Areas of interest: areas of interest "Exhibition and Convention Center"
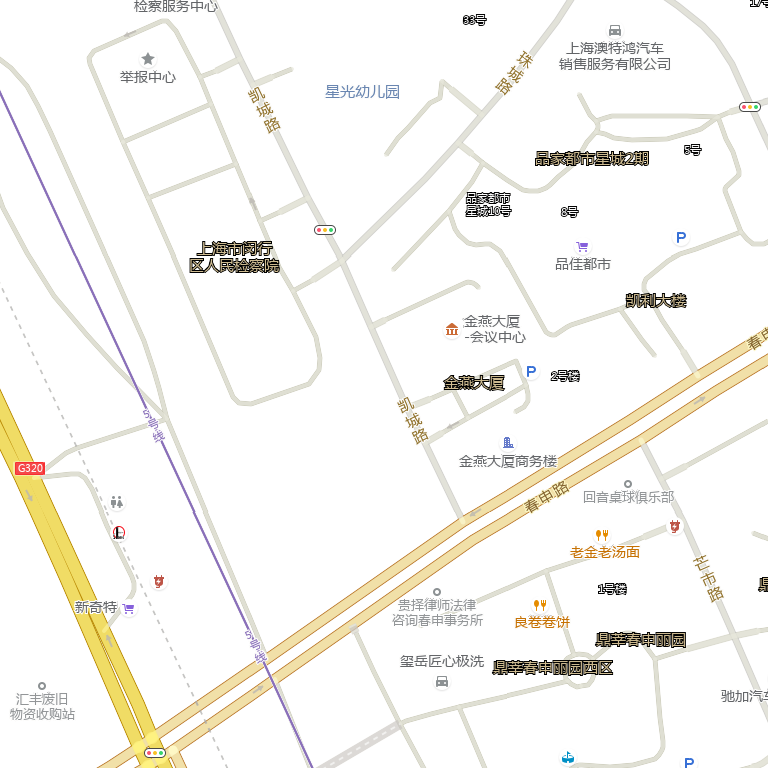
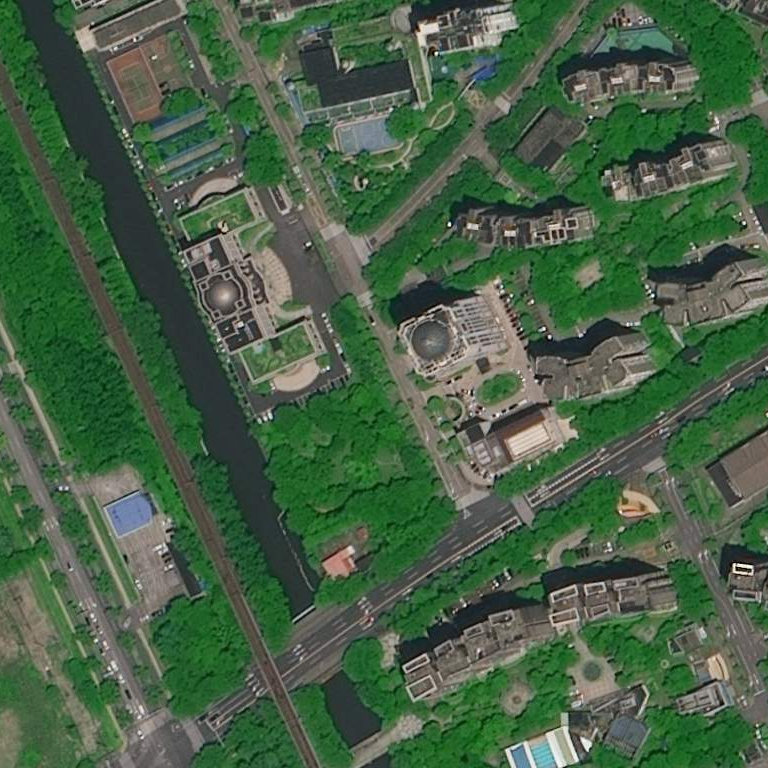